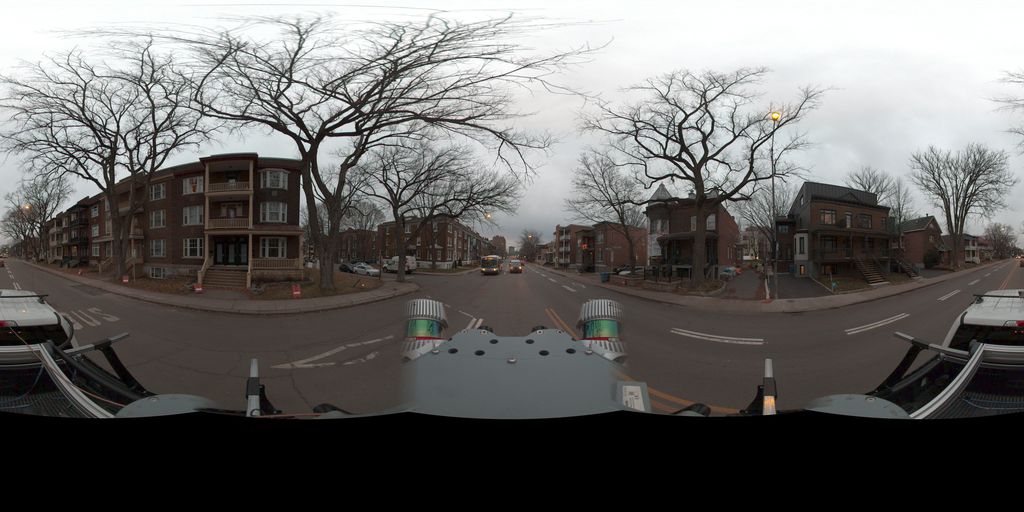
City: quebec_city